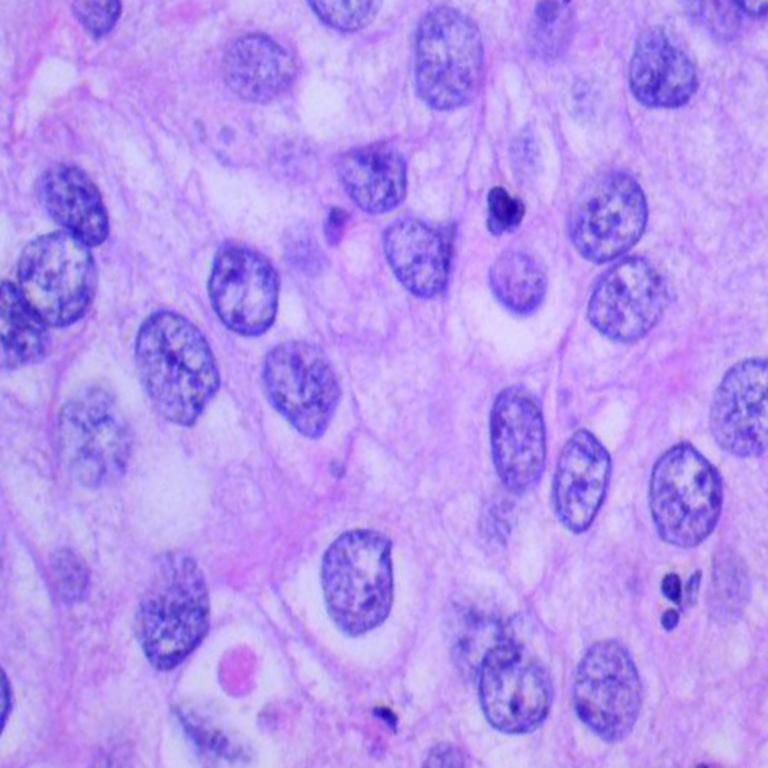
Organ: lung
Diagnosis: squamous carcinomas